Aerial crown-view tile of a tropical tree (Barro Colorado Island, Panama), acquired 20250818:
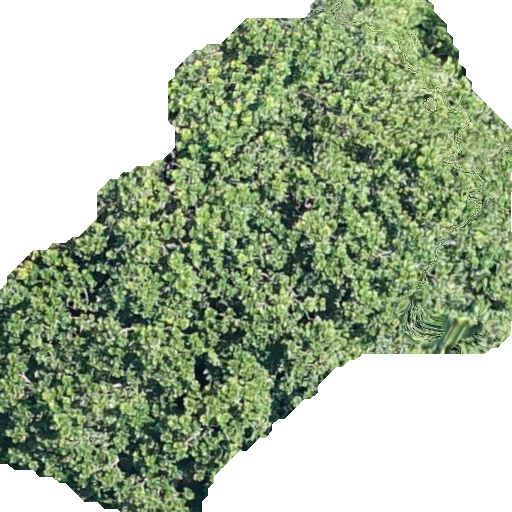
Species: Anacardium excelsum
GBIF accepted scientific name: Anacardium excelsum
Crown area: 262.038 m²